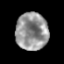
Tissue: prostate
Cell type: T cells
Senescence score: 0.3559
Nuclear area (px): 1183
Mean DAPI intensity: 149.009